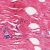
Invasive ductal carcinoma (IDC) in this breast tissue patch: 0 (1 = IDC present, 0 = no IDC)